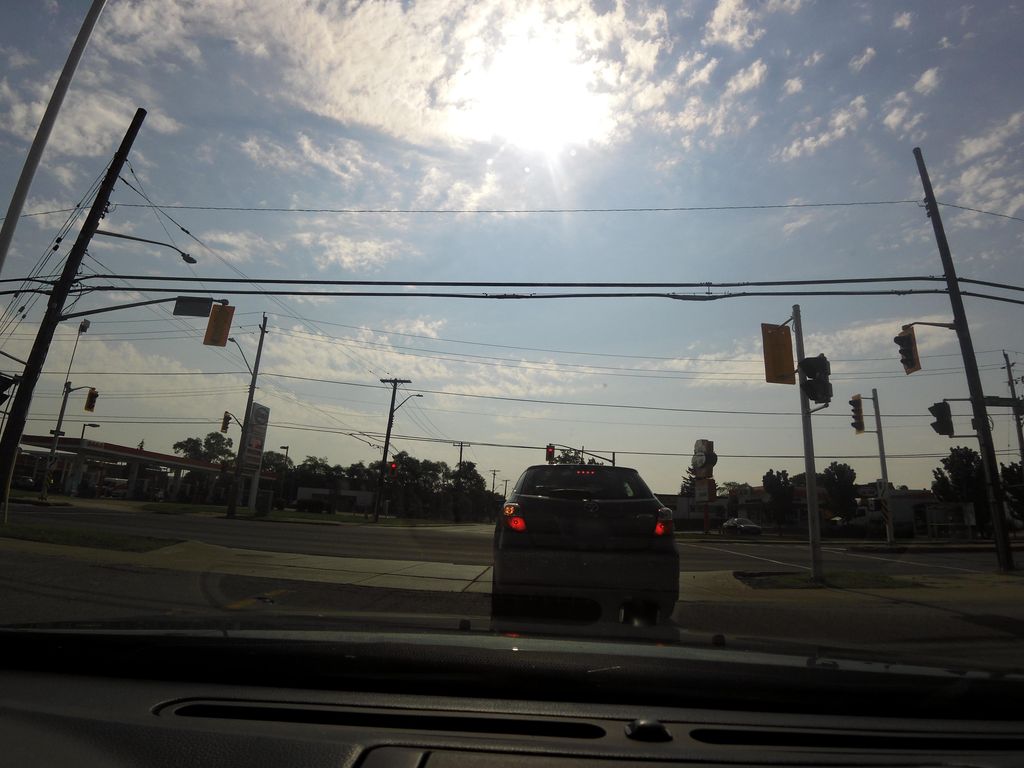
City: hamilton